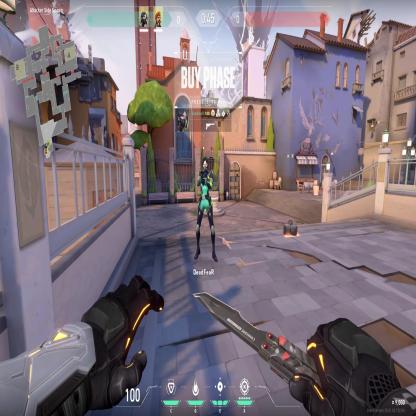
Label: dropped spike ; teammate